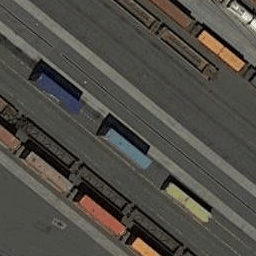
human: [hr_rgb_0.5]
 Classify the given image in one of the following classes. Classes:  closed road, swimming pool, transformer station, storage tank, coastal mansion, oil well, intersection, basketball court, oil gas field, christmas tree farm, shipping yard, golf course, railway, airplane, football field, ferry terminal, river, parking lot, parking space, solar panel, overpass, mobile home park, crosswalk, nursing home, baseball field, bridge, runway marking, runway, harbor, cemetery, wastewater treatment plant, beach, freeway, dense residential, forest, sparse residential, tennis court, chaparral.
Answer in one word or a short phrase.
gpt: shipping yard